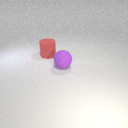
large red rubber cylinder to the left of large purple rubber sphere